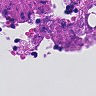
Metastatic tissue present: yes